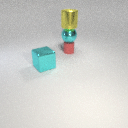
large yellow metal cylinder above large cyan metal sphere